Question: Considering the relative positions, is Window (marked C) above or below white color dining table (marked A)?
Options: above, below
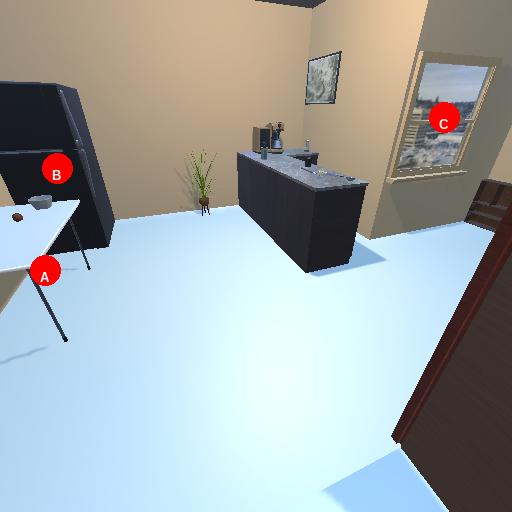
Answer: above